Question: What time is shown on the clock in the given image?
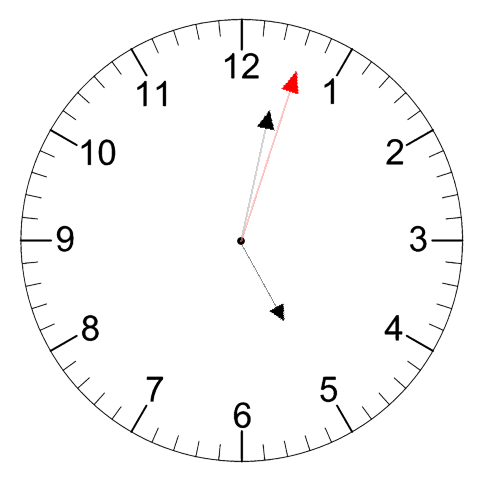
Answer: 05:02:03